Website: macys
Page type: customer-info-address
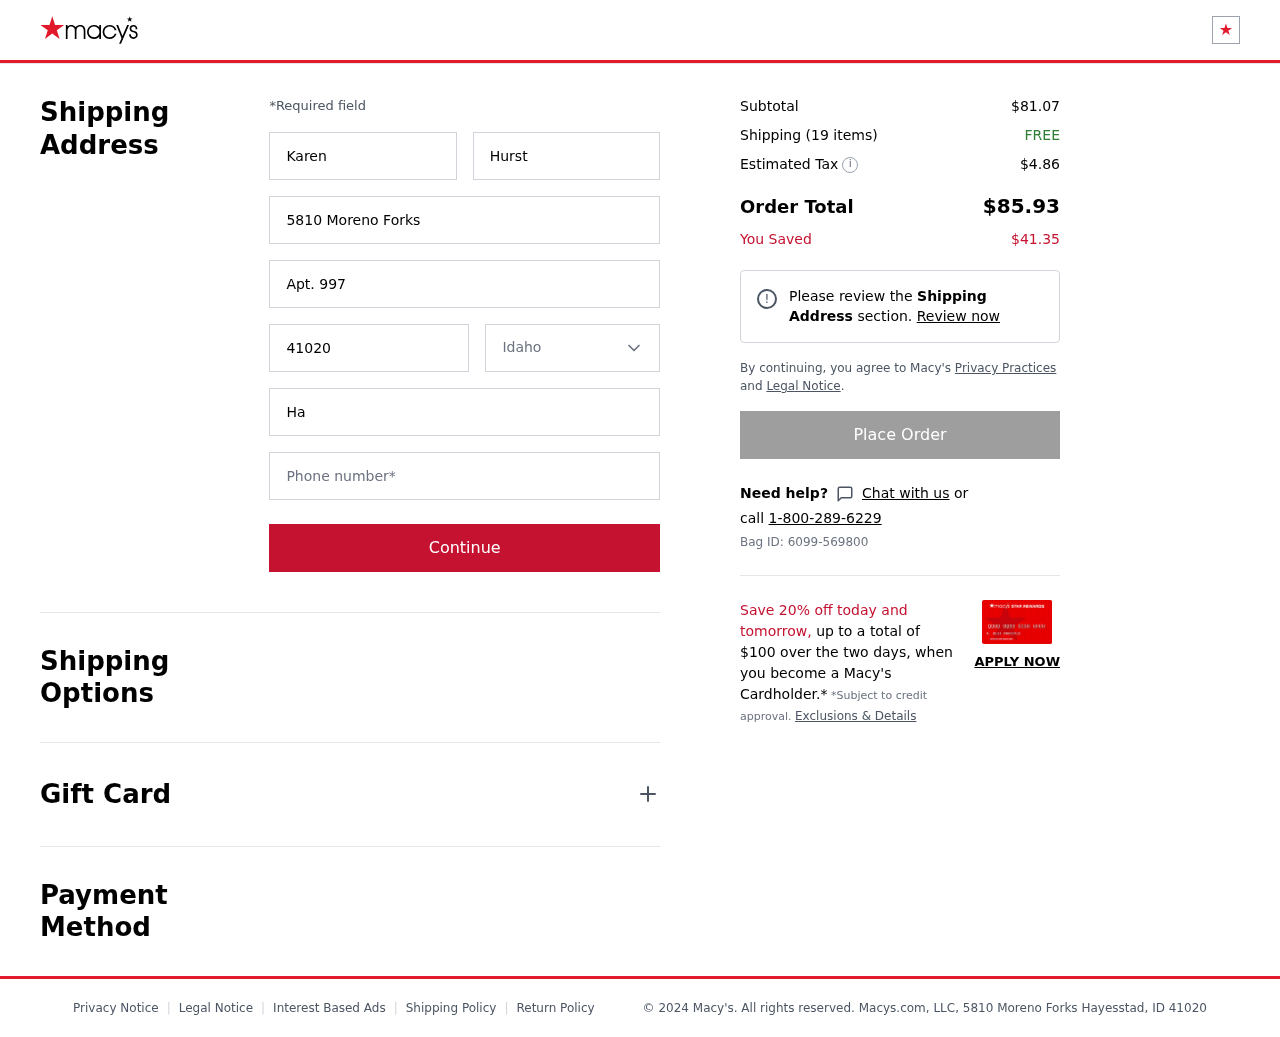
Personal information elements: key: PII_CITY
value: Hayesstad
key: PII_FIRSTNAME
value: Karen
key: PII_LASTNAME
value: Hurst
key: PII_PHONE
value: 6028860027
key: PII_POSTCODE
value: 41020
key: PII_STATE
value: Idaho
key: PII_STREET
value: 5810 Moreno Forks
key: PII_STREET2
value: Apt. 997
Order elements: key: ORDER_SUBTOTAL
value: $81.07
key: ORDER_NUM_ITEMS
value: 19
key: ORDER_SHIPPING_COST
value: FREE
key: ORDER_TAX
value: $4.86
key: ORDER_TOTAL
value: $85.93
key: ORDER_SAVINGS
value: $41.35
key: ORDER_BAG_ID
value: Bag ID: 6099-569800